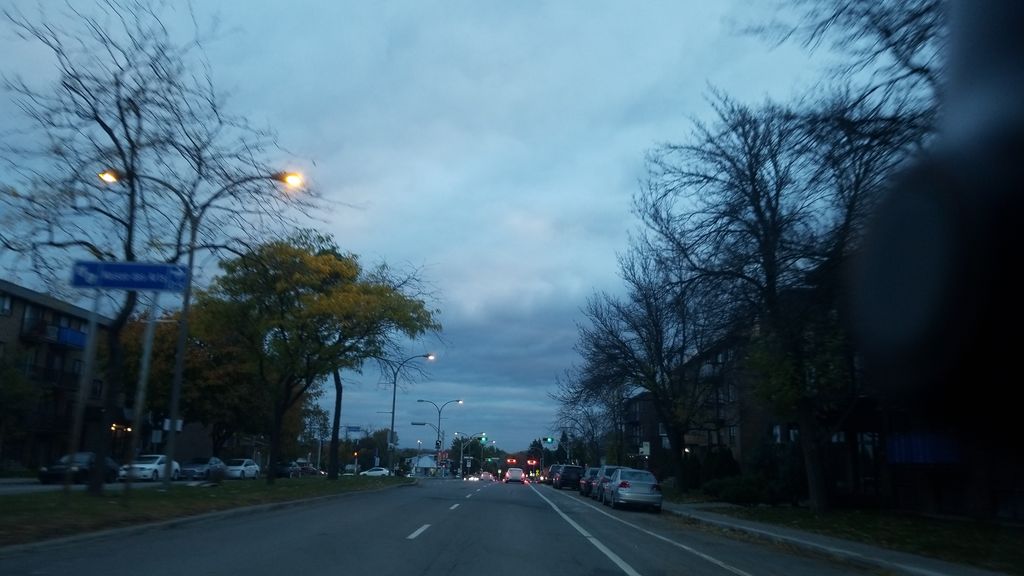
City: montreal